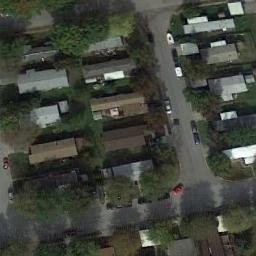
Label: mobile_home_park